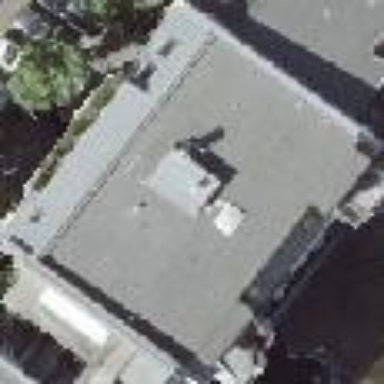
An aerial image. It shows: Grey apartments building with red gambrel roof made of roof tiles.